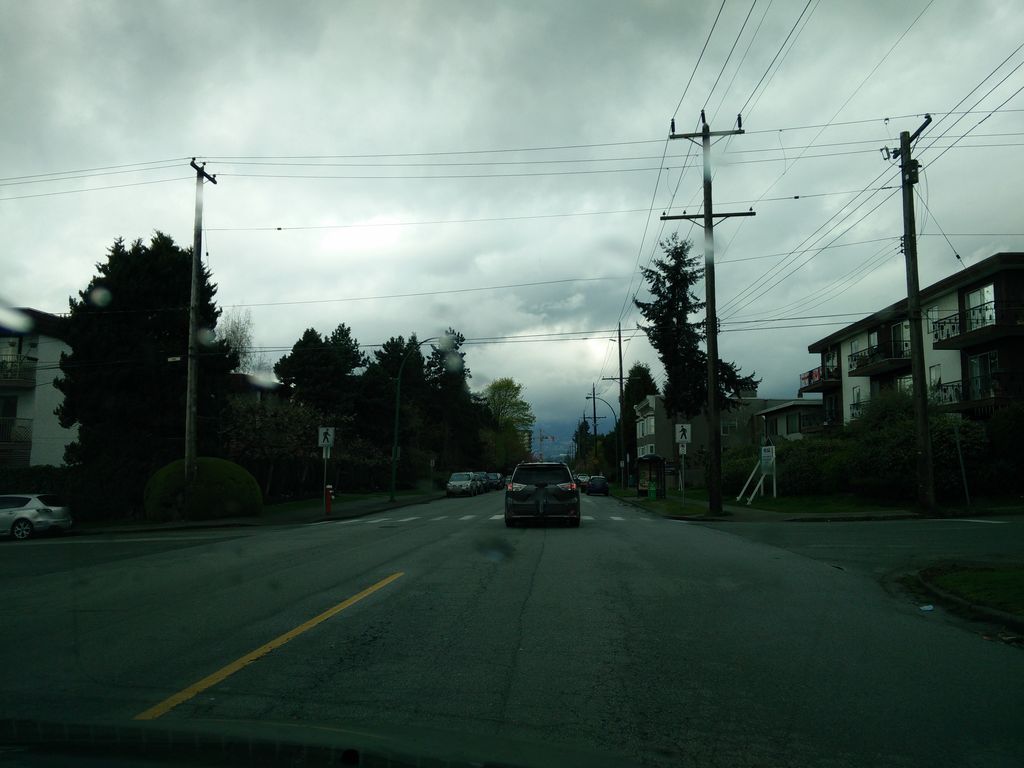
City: vancouver